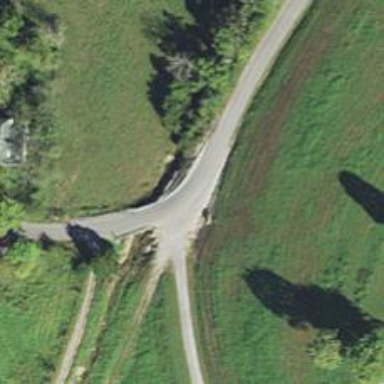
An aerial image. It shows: Unclassified road.